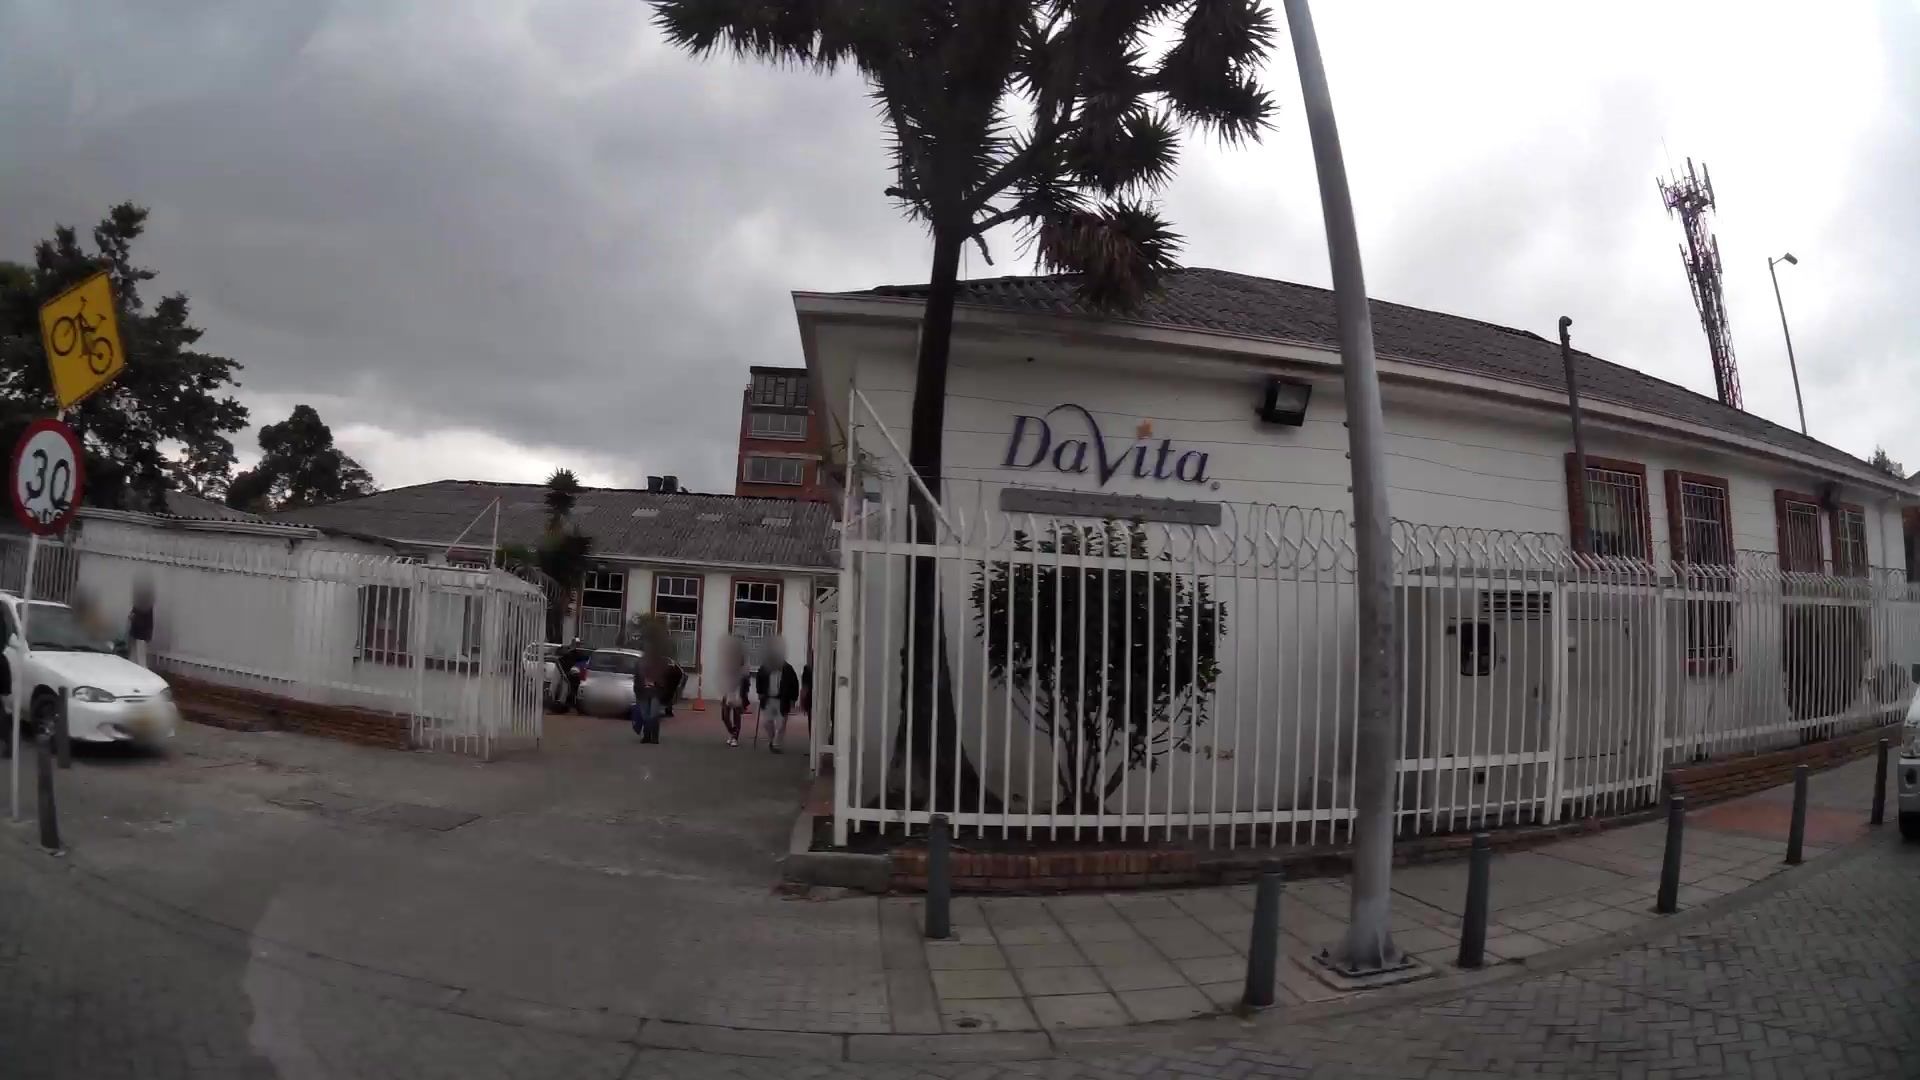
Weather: cloudy
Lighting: day
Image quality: good
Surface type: walking surface
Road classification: residential
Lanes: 2
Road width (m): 3.0
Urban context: urban centre
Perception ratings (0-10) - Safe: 0.33, Lively: 3.08, Beautiful: 7.58, Boring: 8.11, Depressing: 7.86, Wealthy: 3.85